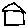
Label: house